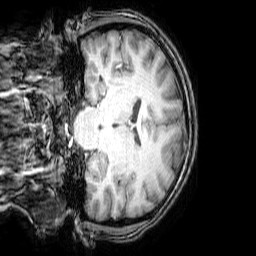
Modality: T1w
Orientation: coronal
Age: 22
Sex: female
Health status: healthy
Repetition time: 0.081 s
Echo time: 0.037 s